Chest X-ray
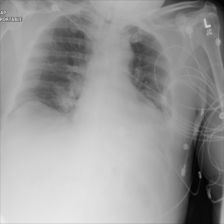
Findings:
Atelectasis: negative
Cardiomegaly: negative
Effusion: negative
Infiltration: negative
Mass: negative
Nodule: negative
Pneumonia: negative
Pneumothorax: negative
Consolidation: negative
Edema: negative
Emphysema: negative
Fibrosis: negative
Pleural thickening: negative
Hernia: negative